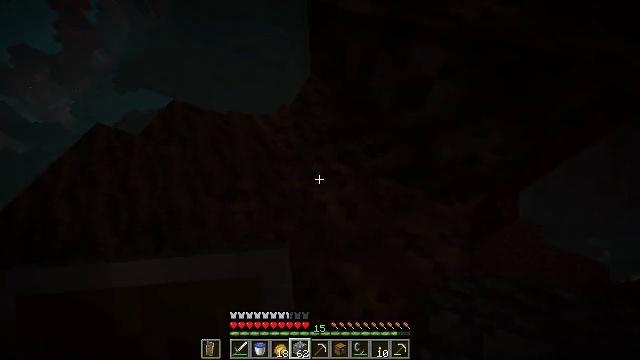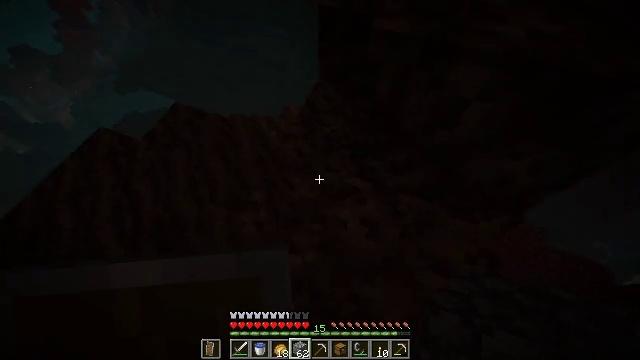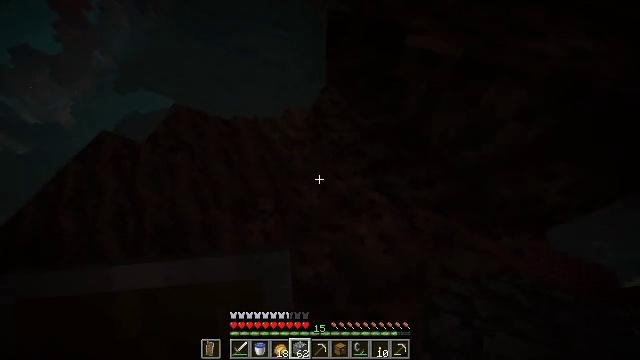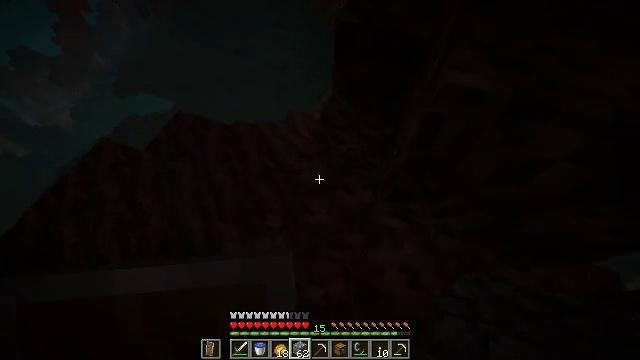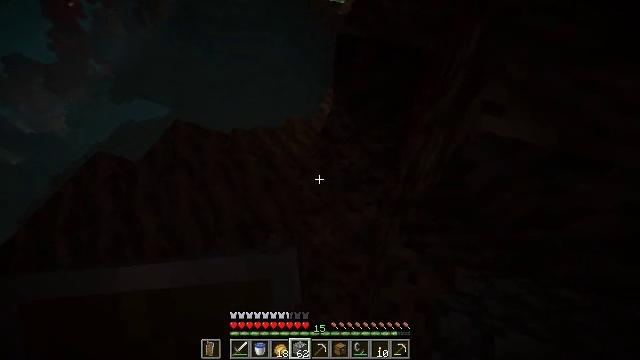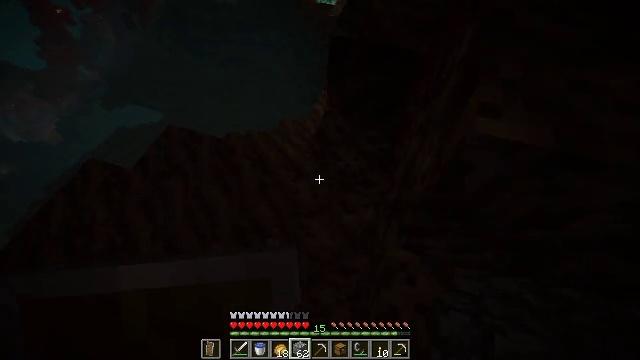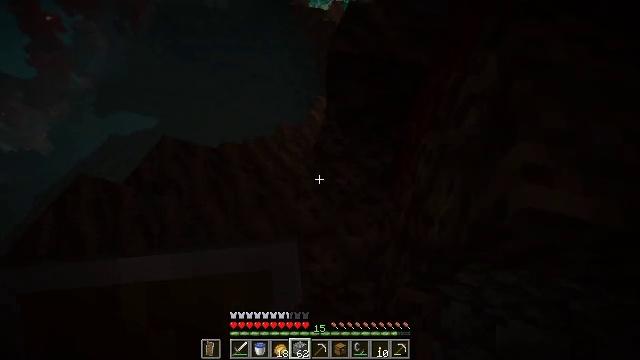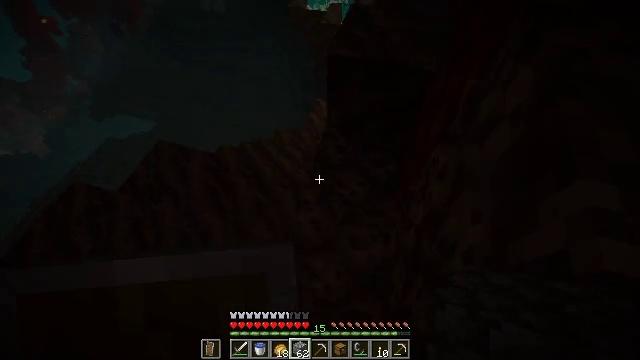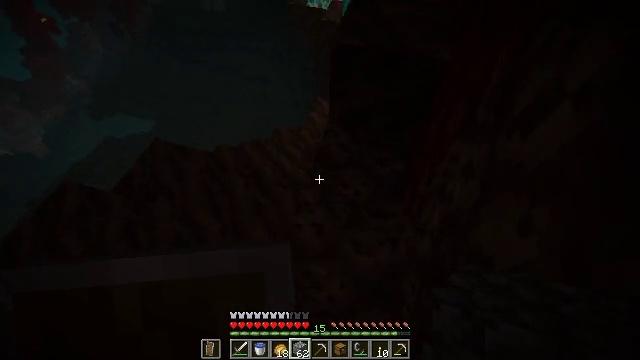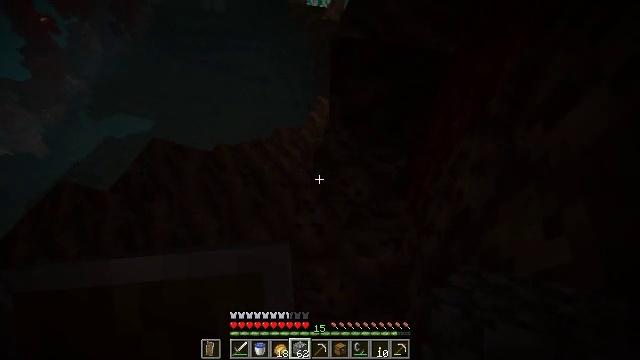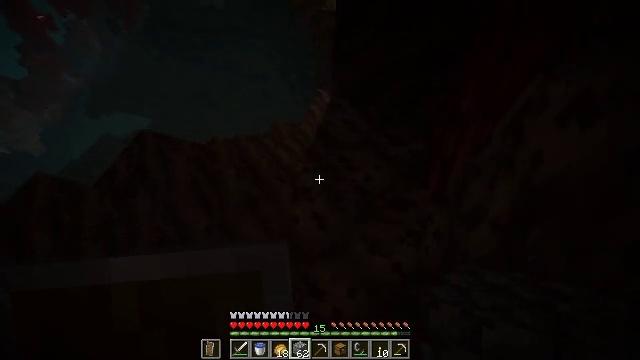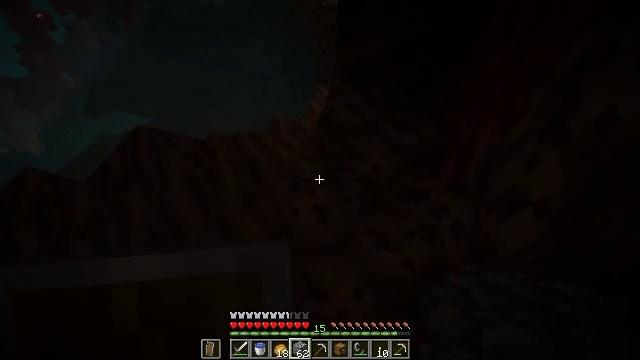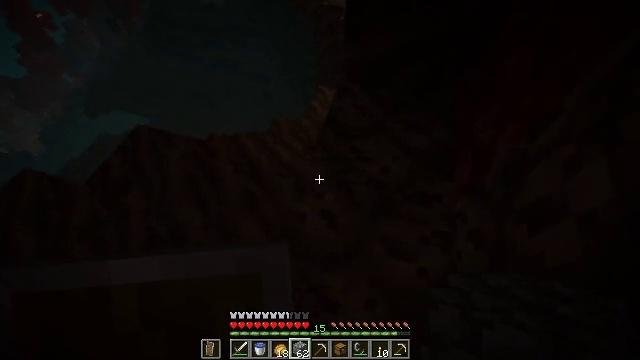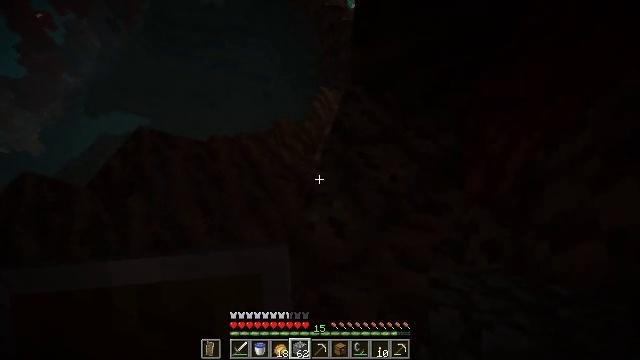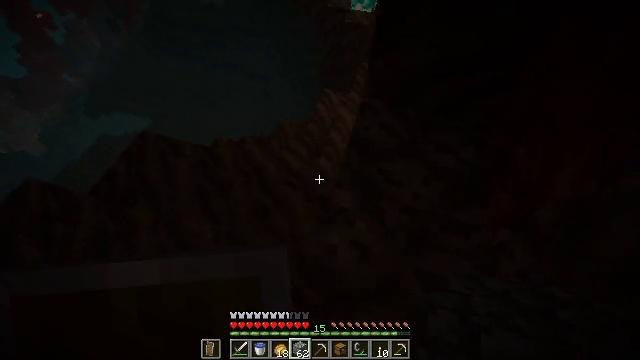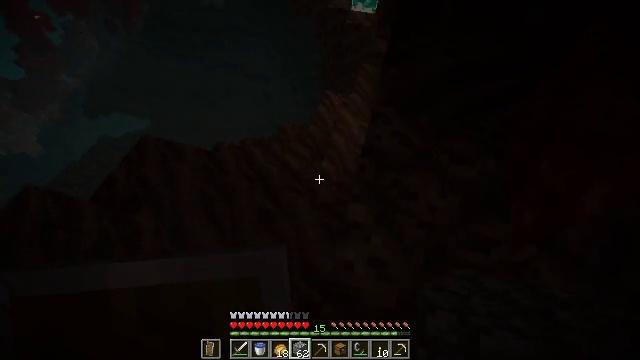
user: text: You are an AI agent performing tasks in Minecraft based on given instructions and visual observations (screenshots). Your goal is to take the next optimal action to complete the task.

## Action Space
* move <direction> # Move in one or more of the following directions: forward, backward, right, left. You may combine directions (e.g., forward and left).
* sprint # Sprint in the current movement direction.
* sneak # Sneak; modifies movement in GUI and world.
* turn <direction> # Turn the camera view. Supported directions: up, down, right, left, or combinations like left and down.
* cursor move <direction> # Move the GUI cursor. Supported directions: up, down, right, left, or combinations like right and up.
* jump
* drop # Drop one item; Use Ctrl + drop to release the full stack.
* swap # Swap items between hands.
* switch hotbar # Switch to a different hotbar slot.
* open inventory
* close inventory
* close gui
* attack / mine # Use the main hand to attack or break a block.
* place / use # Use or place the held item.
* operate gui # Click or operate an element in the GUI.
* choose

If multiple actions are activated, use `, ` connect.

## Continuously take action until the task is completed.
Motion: motion action
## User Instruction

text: Attack the soul fire to put it out.
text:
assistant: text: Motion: move forward and move left
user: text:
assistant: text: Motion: move forward and move left
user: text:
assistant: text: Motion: move forward
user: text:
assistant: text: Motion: move forward
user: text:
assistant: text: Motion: move forward, turn right
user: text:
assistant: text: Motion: move forward, turn right
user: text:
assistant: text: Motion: move forward
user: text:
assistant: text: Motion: move forward
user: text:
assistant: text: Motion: move forward
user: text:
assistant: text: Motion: move forward
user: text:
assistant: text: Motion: move forward and move left
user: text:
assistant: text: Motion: move forward and move left
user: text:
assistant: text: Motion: move forward and move left
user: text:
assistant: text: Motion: move forward and move left
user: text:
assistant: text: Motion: move forward and move left
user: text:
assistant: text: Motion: move forward and move left
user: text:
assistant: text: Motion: move forward and move left, turn right
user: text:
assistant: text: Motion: move forward, turn right
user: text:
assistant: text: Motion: move forward, turn right
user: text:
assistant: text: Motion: move forward, turn right
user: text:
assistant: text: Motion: move forward, turn right
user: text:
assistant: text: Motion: move forward
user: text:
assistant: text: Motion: move forward
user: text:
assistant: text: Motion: move forward
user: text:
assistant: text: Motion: move forward
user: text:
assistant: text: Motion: move forward
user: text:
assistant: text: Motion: move forward
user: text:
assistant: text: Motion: move forward
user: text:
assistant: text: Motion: move forward
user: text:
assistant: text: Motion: move forward